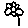
Label: flower